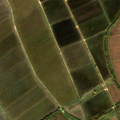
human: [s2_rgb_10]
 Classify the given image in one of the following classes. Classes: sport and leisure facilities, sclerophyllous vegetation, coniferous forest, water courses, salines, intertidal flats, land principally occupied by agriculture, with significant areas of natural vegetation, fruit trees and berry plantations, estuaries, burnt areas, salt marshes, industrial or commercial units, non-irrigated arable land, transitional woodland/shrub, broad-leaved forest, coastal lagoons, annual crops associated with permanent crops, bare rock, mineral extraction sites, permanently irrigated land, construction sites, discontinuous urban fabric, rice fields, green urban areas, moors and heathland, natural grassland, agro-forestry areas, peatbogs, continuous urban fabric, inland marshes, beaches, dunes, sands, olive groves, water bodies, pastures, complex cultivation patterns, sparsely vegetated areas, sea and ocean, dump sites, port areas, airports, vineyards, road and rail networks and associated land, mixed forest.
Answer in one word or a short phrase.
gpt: rice fields, pastures